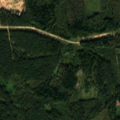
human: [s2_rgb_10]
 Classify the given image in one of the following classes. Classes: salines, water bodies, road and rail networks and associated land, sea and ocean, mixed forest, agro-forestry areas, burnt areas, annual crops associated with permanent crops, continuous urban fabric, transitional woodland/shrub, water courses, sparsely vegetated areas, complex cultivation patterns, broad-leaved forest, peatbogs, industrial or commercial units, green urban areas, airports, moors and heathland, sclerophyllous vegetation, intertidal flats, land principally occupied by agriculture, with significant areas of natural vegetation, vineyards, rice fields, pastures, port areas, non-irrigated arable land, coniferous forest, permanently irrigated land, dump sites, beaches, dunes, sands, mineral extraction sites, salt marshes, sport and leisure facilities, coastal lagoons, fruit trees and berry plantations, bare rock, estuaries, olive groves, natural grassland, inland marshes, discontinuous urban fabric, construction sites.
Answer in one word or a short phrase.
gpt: coniferous forest, mixed forest, transitional woodland/shrub, sparsely vegetated areas